Field crop: maize
Growth stage: 2
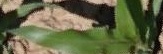
Species: maize